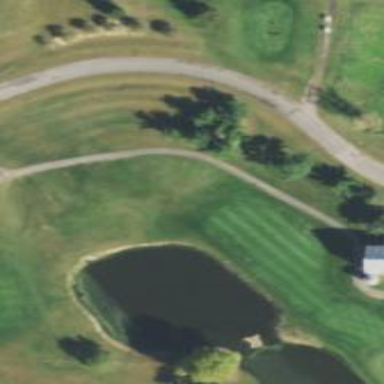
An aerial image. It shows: Scenic golf fairway.